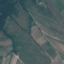
Label: PermanentCrop